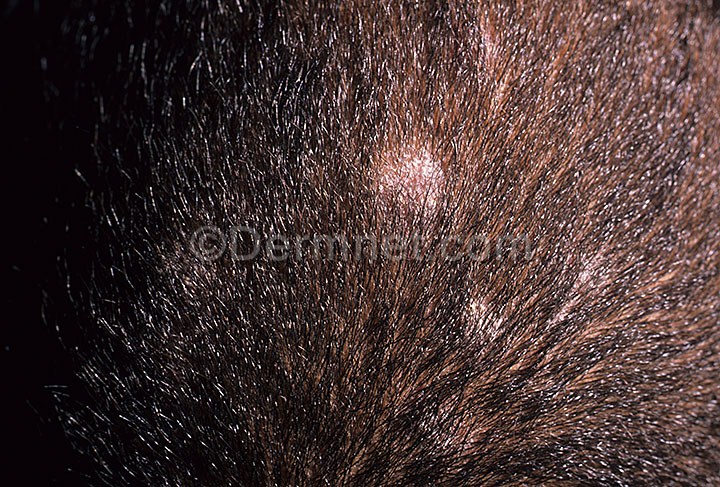
Disease: Tinea Ringworm Candidiasis and other Fungal Infections